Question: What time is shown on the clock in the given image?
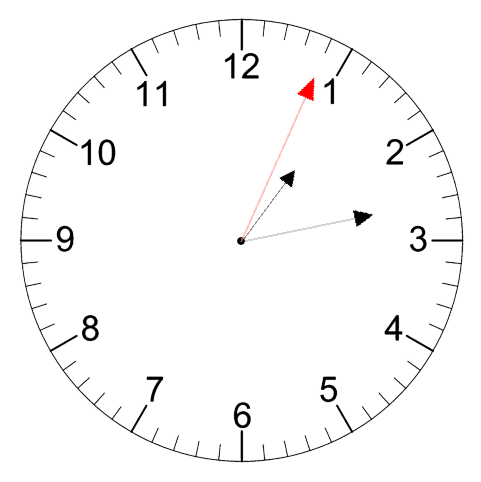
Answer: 01:13:04